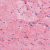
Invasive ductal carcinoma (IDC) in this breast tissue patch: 0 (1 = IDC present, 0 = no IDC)